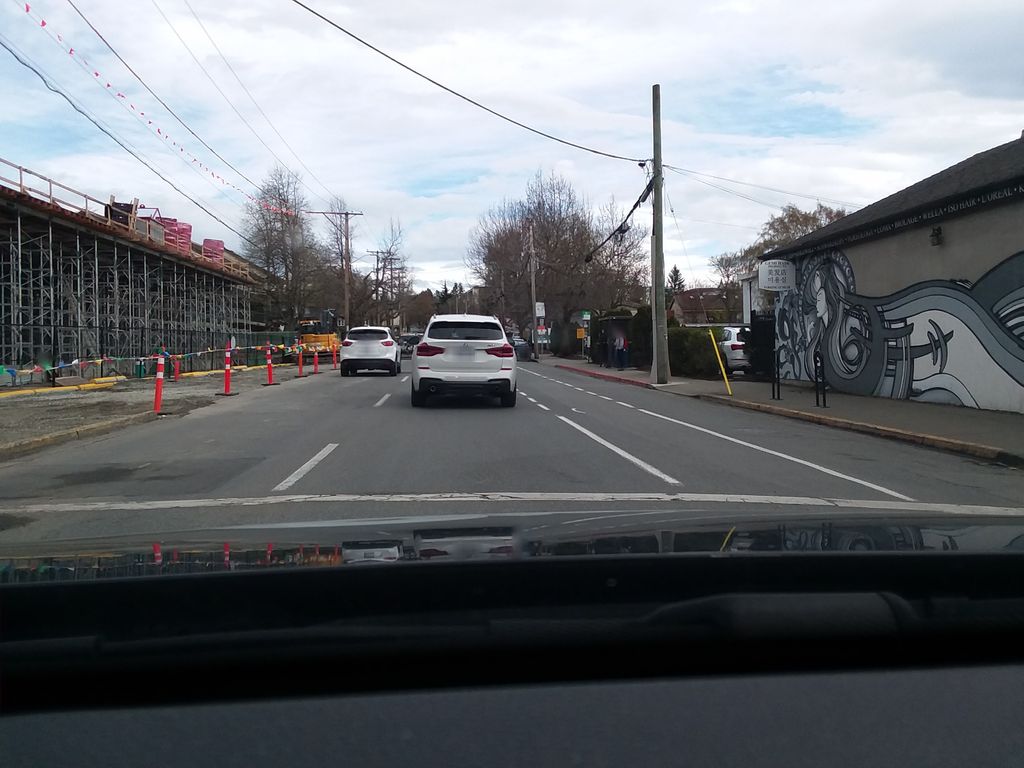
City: victoria